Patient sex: F
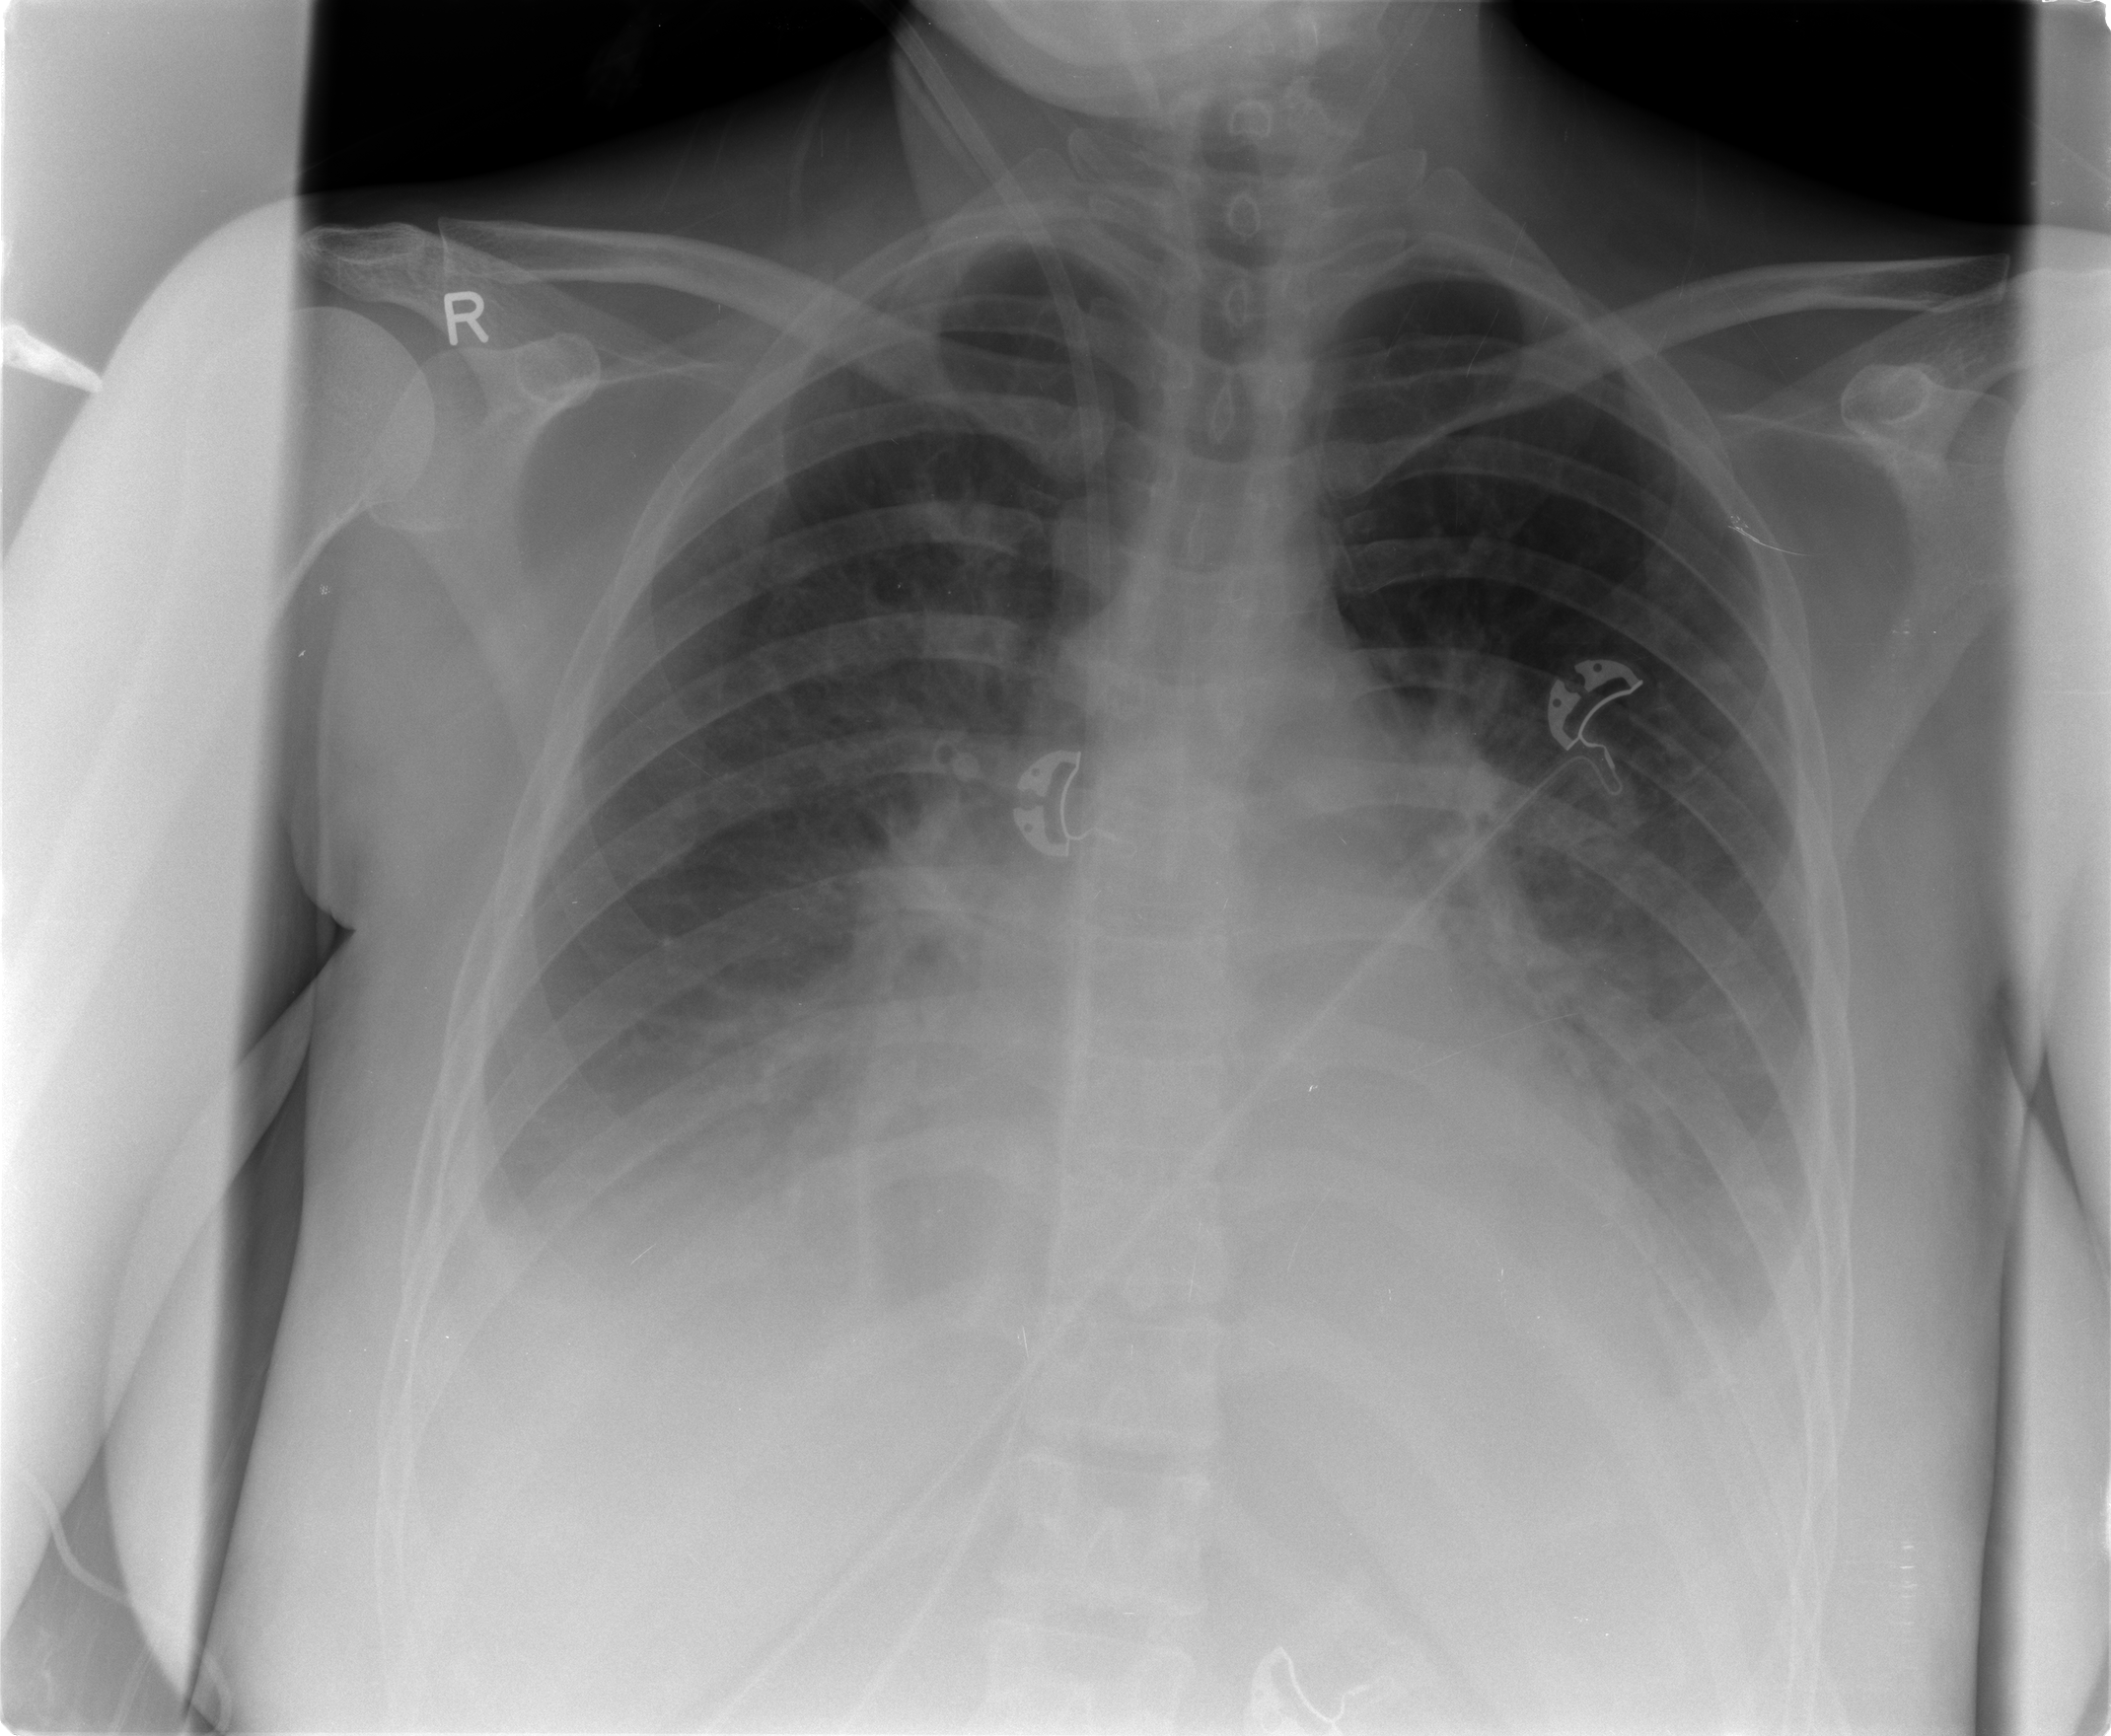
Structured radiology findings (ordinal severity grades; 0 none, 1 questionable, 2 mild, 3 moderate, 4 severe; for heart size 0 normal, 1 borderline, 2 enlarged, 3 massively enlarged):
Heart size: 0
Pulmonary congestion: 3
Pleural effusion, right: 2
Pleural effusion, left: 2
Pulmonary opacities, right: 2
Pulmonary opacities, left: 2
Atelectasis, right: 2
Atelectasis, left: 2